Question: I have used a p tag inside a div tag:
'''
div{background-color:#3B3B3B;}
p{float:left;}
'''
The 'background-color' of div does not appear in the image:

How to solve this?
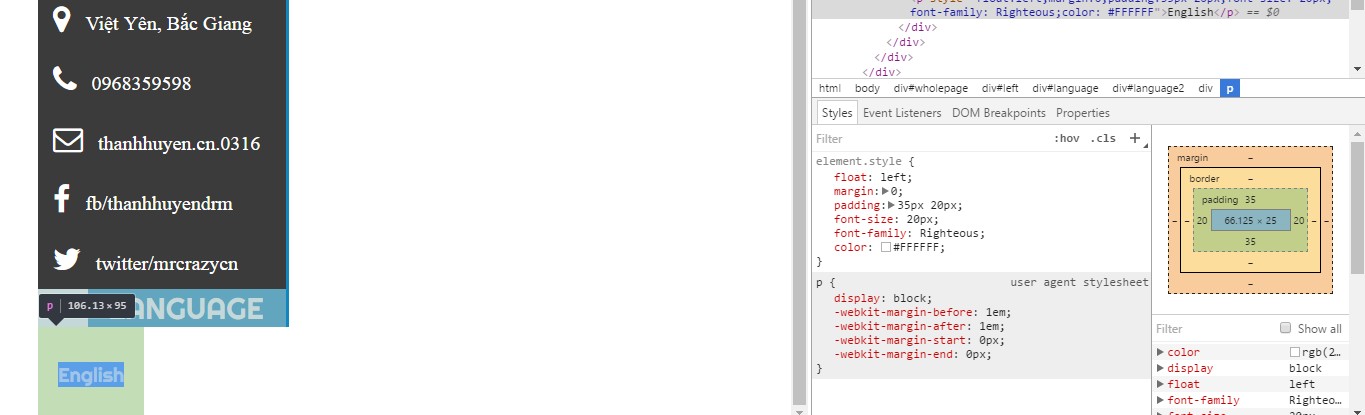
Answer: Using float on a child will cause the parent to collapse. There are many alternative solutions, see <URL>